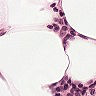
Metastatic tissue present: no